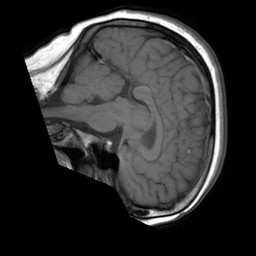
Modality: T1w
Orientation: sagittal
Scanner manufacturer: philips
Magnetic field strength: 1.5 T
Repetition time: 0.7041 s
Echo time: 0.015 s